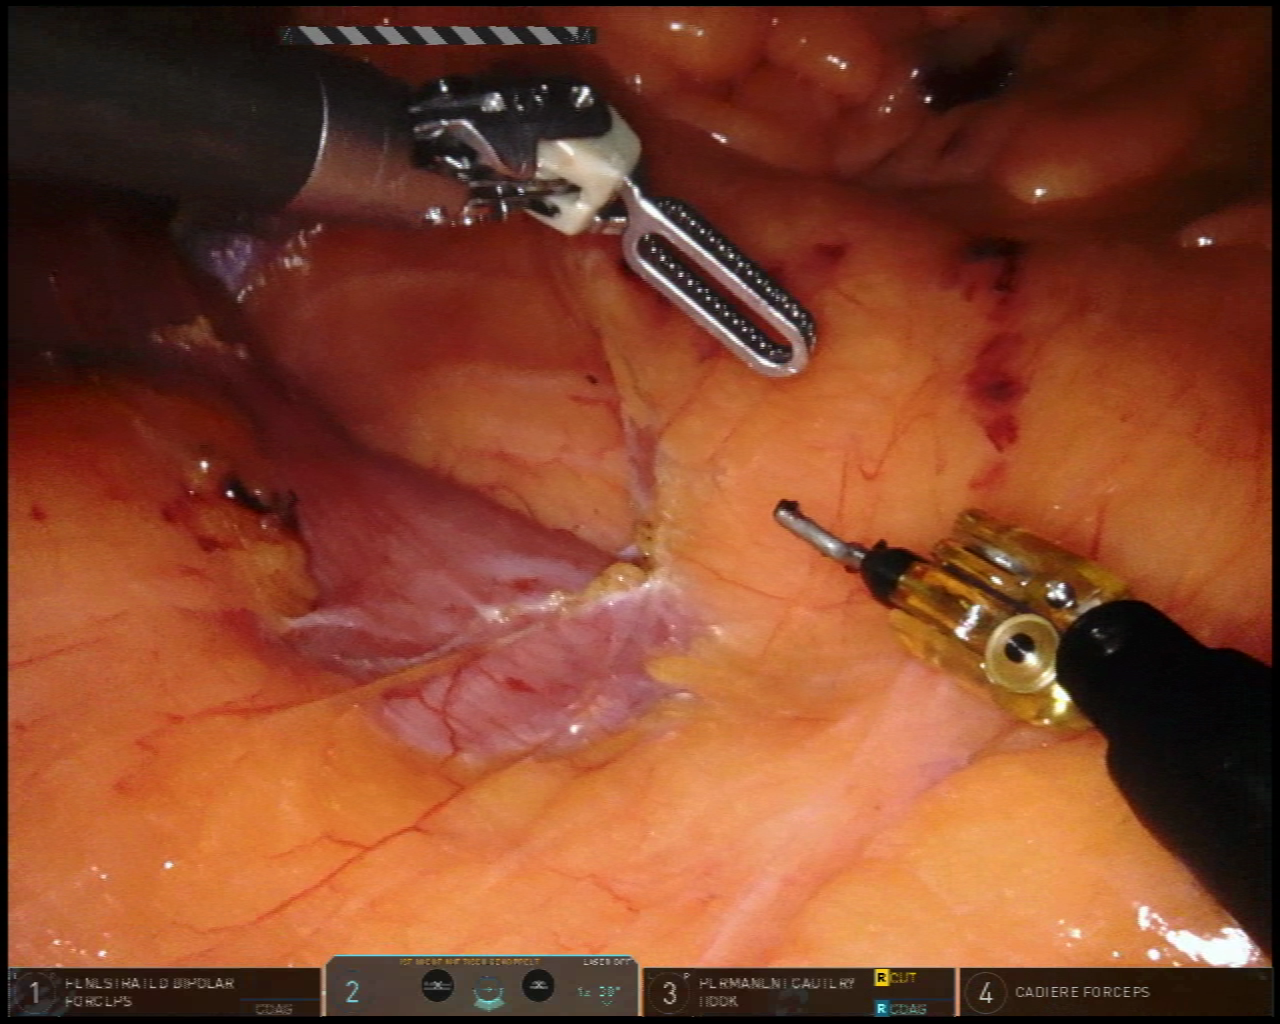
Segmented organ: intestinal_veins
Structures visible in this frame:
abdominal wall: no
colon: yes
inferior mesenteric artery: no
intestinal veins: yes
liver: no
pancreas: no
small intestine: no
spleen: no
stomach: no
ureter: no
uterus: no
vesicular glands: no